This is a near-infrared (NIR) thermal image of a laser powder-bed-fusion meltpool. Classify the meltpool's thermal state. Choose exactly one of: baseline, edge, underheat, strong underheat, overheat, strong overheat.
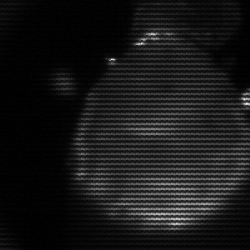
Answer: edge